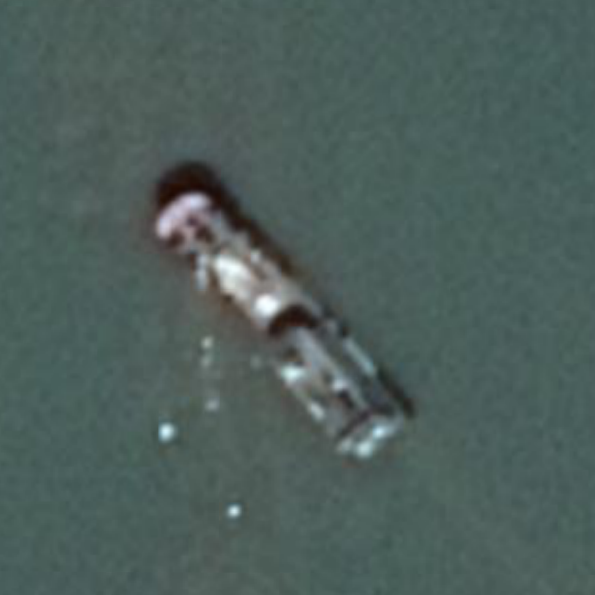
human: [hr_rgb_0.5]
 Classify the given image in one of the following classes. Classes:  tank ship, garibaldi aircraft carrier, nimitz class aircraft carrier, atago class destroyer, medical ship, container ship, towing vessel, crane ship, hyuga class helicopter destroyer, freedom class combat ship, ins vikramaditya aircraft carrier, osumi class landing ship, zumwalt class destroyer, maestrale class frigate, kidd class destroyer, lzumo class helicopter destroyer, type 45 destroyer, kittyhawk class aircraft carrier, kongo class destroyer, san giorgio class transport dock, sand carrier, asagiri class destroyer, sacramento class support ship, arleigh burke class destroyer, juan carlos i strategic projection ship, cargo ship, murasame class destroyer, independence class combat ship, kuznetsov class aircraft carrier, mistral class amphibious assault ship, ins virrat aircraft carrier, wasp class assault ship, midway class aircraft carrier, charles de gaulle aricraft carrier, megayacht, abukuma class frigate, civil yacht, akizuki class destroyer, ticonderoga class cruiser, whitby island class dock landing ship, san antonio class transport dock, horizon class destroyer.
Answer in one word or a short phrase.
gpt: Cargo ship